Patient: sex M, age 57
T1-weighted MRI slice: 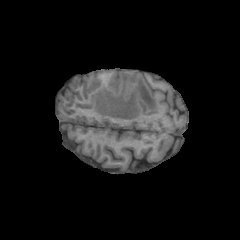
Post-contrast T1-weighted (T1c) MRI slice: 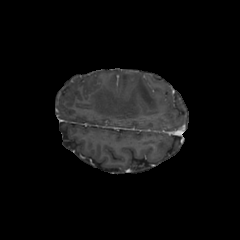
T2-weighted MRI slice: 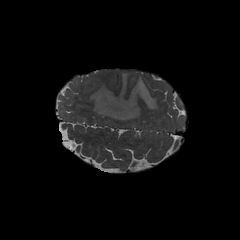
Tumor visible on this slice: yes
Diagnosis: Glioblastoma, IDH-wildtype
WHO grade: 4